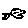
Label: fish